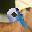
Label: 9